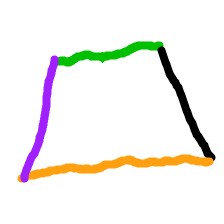
Shape: trapezoid